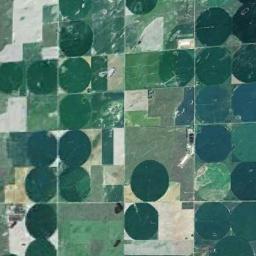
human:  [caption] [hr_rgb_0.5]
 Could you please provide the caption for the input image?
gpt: There's a circular field with a radius drawn .

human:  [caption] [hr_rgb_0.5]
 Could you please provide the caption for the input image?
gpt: Many dark green, Light green mixed neatly arranged circular farmland, .

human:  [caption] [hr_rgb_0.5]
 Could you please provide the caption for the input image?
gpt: There are many green circle farmland and square farmland .

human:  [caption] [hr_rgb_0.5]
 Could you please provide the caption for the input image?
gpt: Several dark green circular farmlands are neatly arranged on the ground and some other shapes of farmlands beside .

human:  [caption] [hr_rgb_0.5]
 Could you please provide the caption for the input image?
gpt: There are many green circular farmlands of the same size distributed neatly .